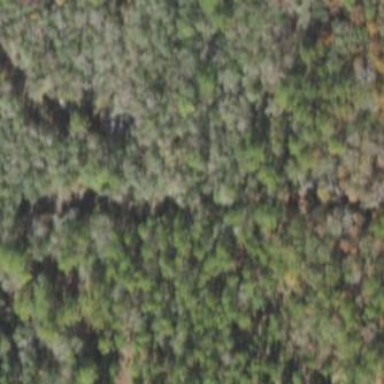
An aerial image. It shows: Woodland consisting mainly of needle-leaved trees.